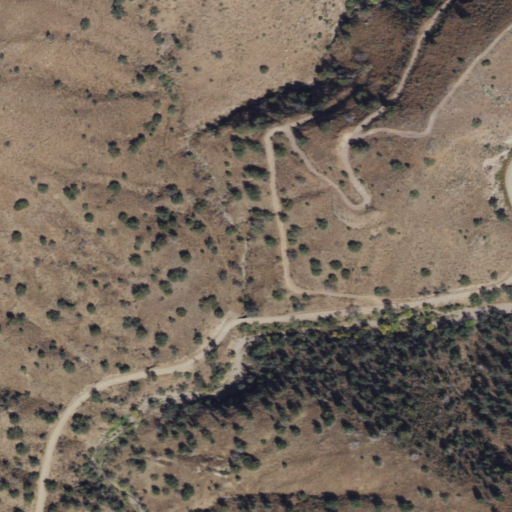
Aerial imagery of valley in Arizona named Sycamore Canyon containing shrub, evergreen forest, and grassland